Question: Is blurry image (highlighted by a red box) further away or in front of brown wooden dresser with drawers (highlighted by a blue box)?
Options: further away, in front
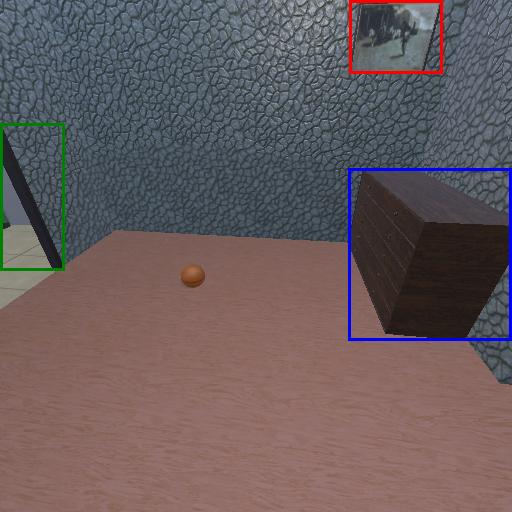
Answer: further away